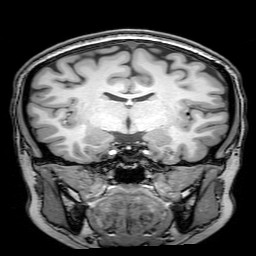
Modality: T1w
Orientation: sagittal